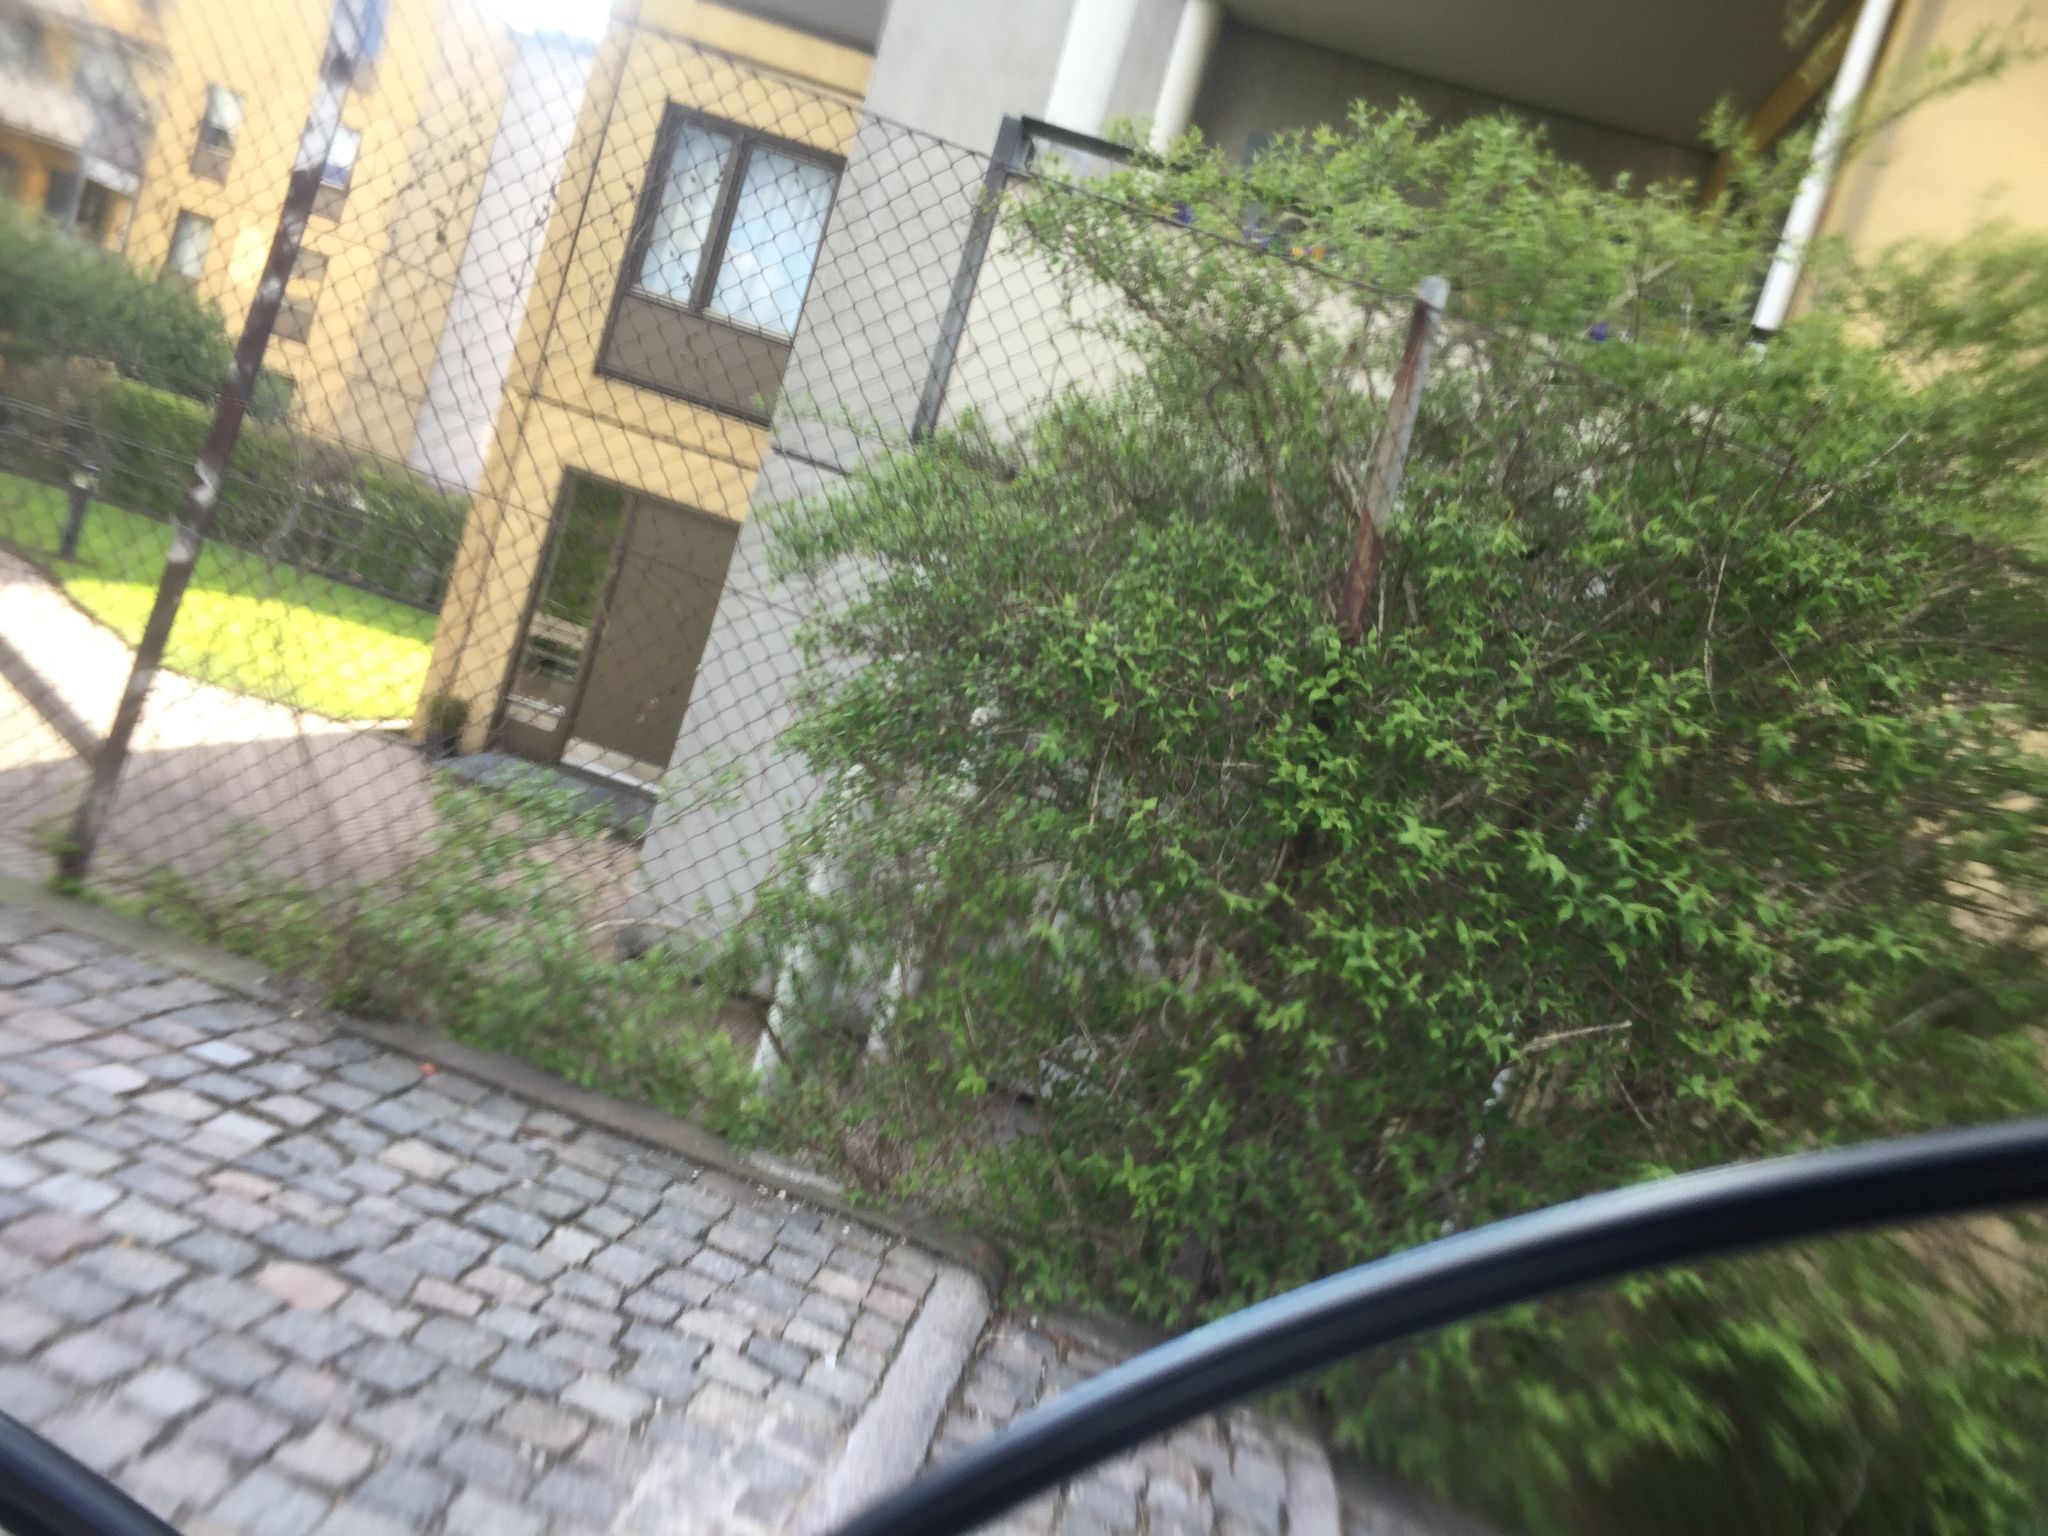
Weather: clear
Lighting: day
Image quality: slightly poor
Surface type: walking surface
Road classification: footway, cycleway, steps
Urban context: urban centre
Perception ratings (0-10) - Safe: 8.86, Lively: 7.39, Beautiful: 8.25, Boring: 5.19, Depressing: 3.25, Wealthy: 4.94